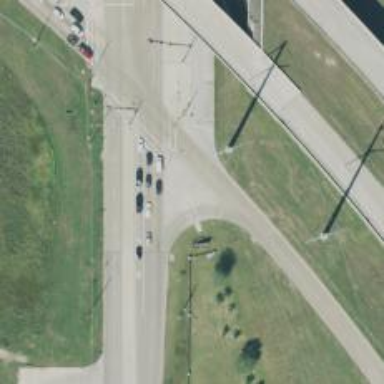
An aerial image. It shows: Secondary link road.